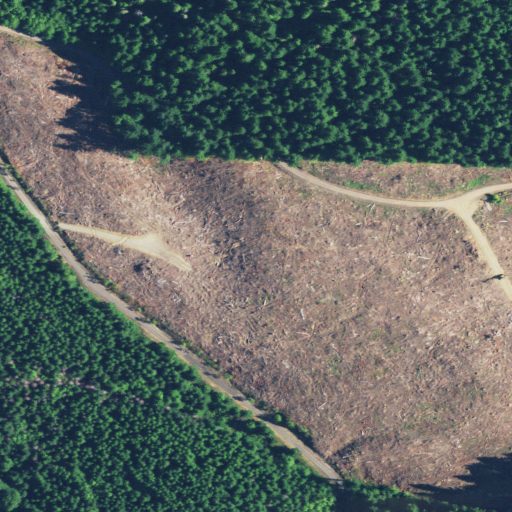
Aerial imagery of ridge(s) in Oregon named Kinney Ridge containing grassland and evergreen forest